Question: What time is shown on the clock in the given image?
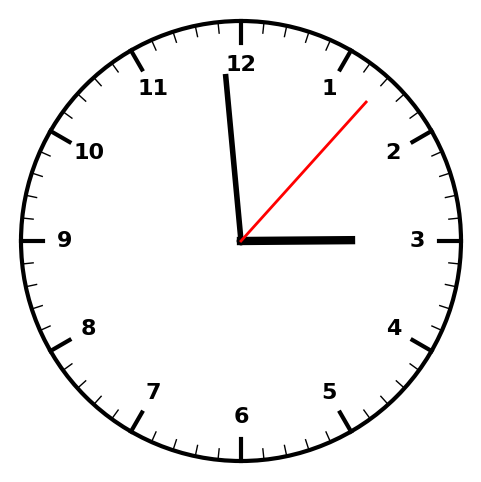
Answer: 02:59:07